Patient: sex M, age 26
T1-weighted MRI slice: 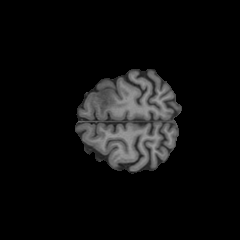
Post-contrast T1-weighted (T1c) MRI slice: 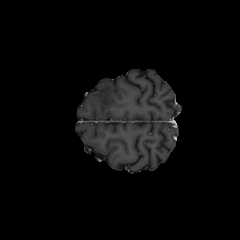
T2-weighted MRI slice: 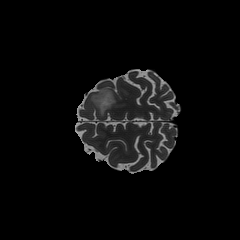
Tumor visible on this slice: yes
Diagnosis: Oligodendroglioma, IDH-mutant, 1p/19q-codeleted
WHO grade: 2